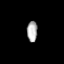
Tissue: prostate
Cell type: T cells
Senescence score: 0.731
Nuclear area (px): 211
Mean DAPI intensity: 173.749